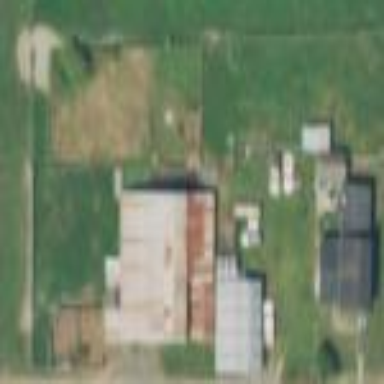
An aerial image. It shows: Farmyard area.